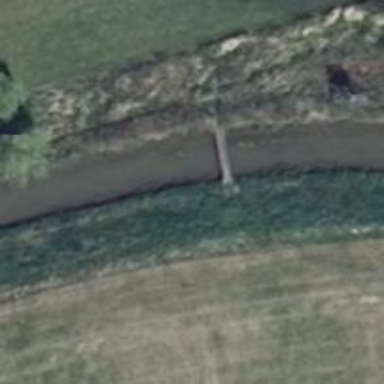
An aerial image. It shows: Path leading to bridge.